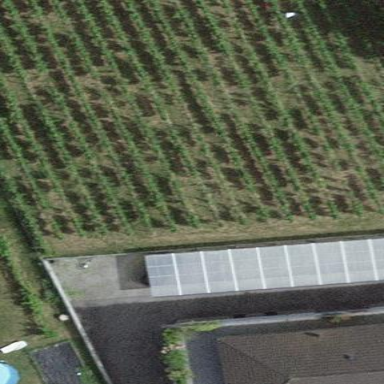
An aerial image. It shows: Vineyard with grape crops.